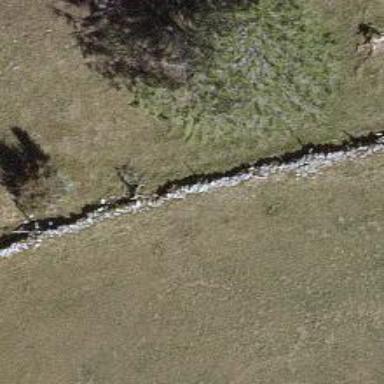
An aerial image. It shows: Dry stone wall barrier.